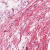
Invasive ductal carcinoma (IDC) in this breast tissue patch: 0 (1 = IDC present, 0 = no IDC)